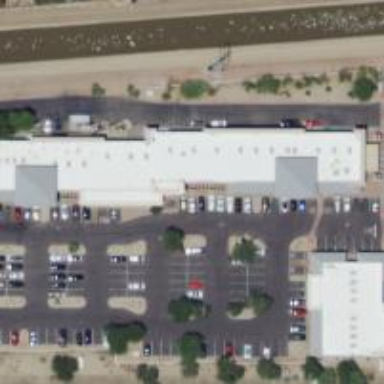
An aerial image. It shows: Veterinary facility.